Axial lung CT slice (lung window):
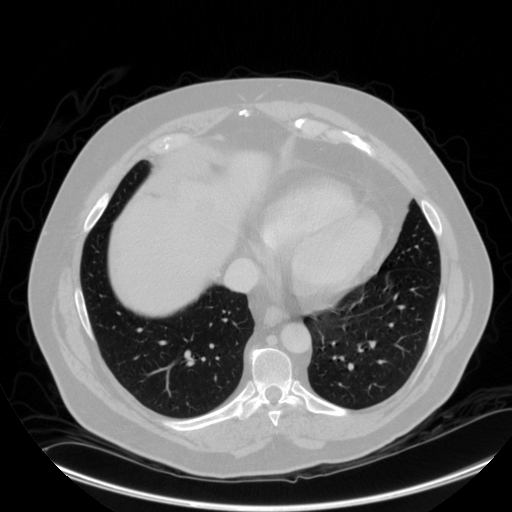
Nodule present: no